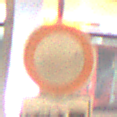
Verkehrszeichen: VerbotFahrzeugeAllerArt
Zusatzzeichen unten: MehrspurigeFahrzeugeFrei2
Umgebung: Indoor, Urban
Tageszeit: NotSpecified
Wetter: NotSpecified
Licht: Artificial
Jahreszeit: NotSpecified
Kontrast: MediumContrast